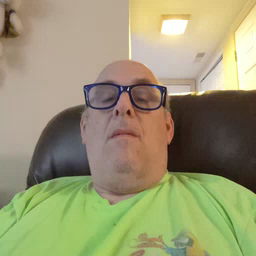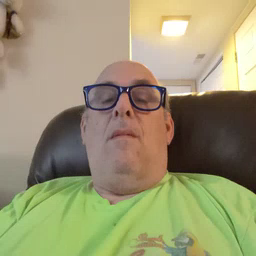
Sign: that